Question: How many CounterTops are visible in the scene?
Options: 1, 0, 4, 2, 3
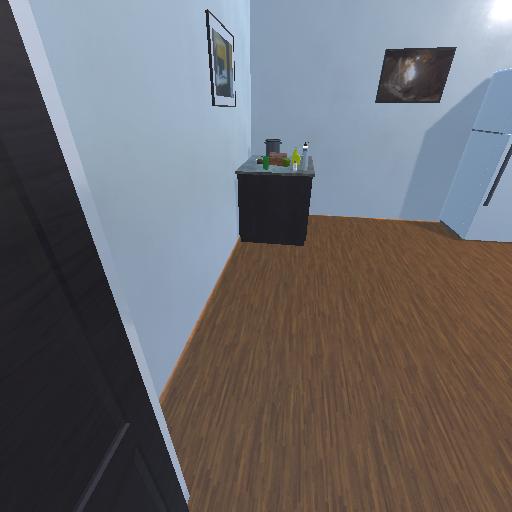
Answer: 1